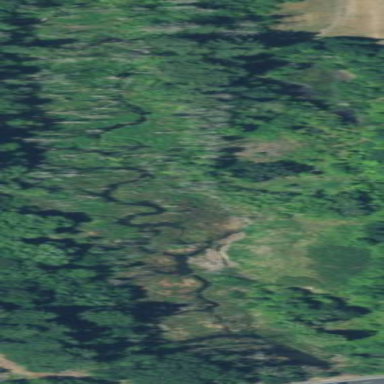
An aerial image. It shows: Marshy wetland area.